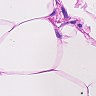
Metastatic tissue present: no